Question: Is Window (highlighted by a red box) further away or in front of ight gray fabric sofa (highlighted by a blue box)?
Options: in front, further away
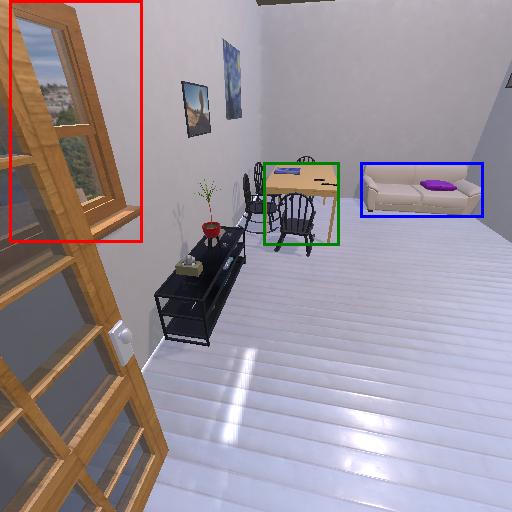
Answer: in front